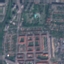
Land use / land cover class: Residential